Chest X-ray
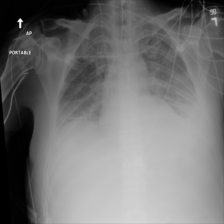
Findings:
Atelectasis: positive
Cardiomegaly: negative
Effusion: positive
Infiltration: positive
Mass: negative
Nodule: negative
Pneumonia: negative
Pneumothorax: negative
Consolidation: negative
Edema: negative
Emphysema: negative
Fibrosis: negative
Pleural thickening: negative
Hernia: negative